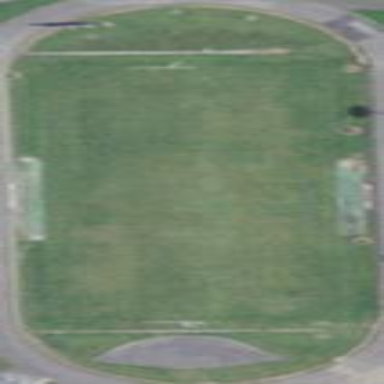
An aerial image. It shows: Pitch for American football.